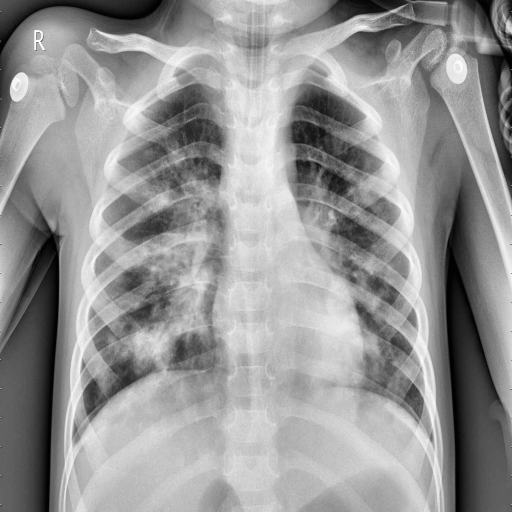
Finding: PNEUMONIA